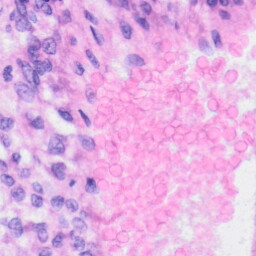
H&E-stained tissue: Liver